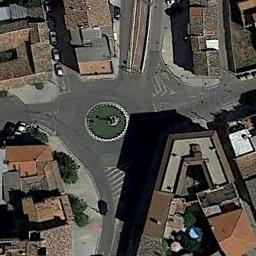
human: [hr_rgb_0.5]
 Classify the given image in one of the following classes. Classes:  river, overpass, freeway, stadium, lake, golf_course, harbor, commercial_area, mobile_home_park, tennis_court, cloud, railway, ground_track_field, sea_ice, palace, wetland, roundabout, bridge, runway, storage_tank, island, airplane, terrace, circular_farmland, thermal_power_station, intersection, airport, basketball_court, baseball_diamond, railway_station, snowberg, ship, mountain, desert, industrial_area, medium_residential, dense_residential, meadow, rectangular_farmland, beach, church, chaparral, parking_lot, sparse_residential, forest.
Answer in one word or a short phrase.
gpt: roundabout